Field crop: maize
Growth stage: 1
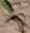
Species: atriplex